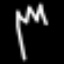
Label: fork